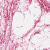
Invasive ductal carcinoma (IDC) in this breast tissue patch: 0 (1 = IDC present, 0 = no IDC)